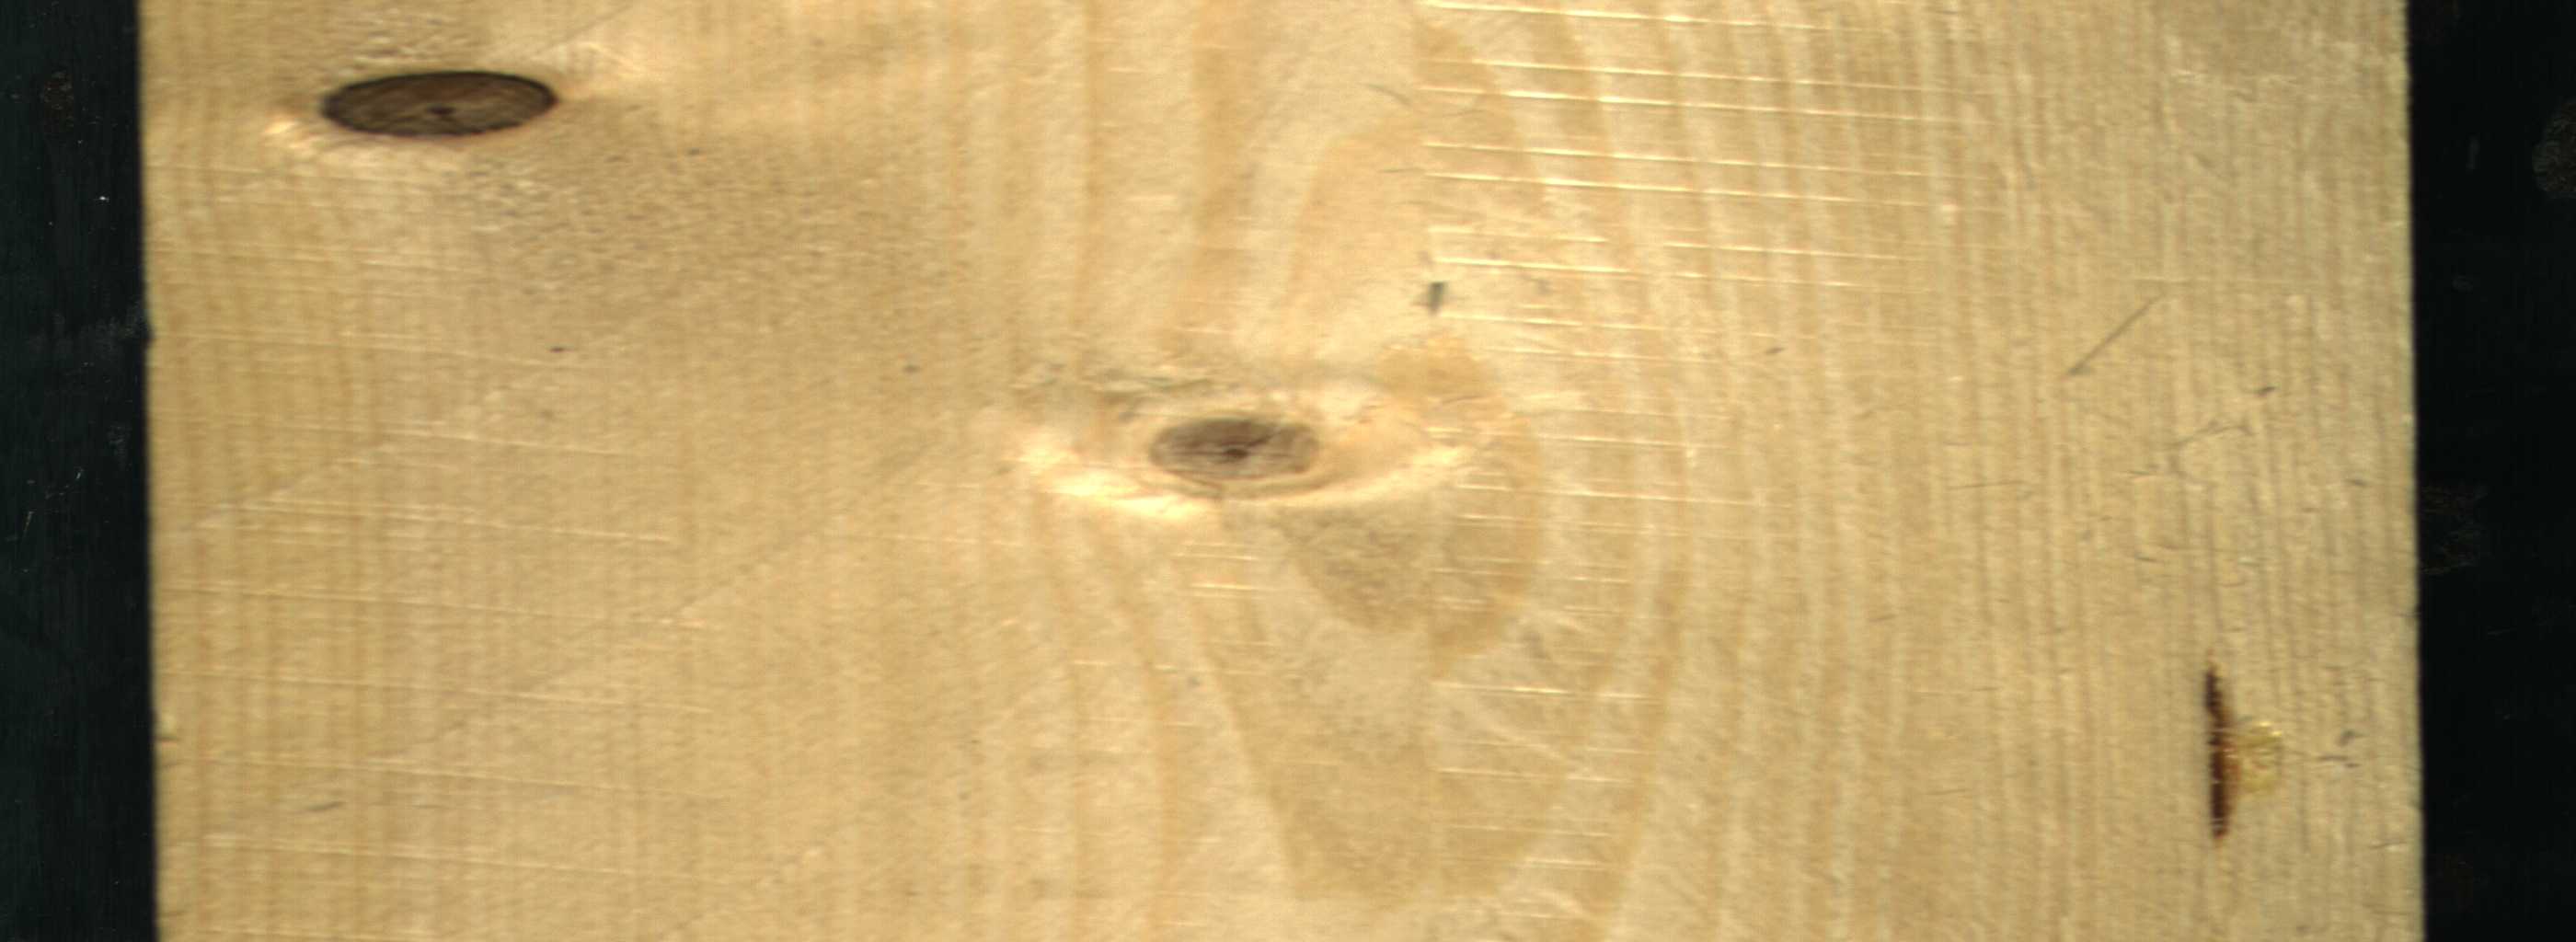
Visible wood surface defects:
resin
Dead_Knot
Live_Knot